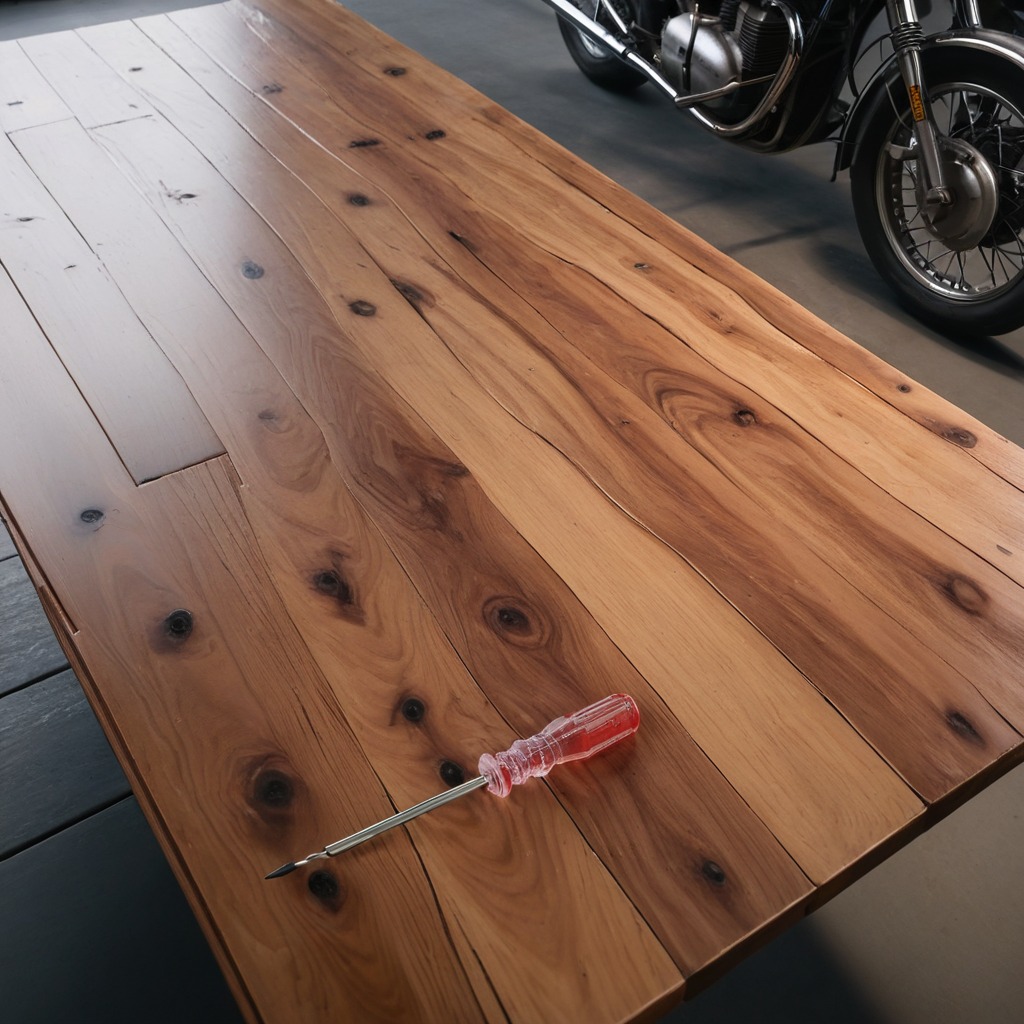
A screwdriver is lying on the wooden table in the vintage motorcycle garage.